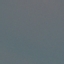
Label: SeaLake